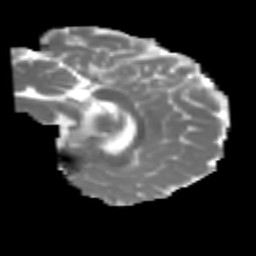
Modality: MD
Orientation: sagittal
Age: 23
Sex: male
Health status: healthy